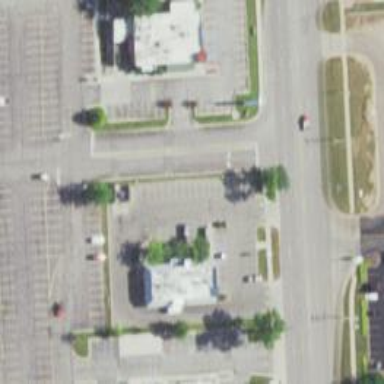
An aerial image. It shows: Parking space is available.